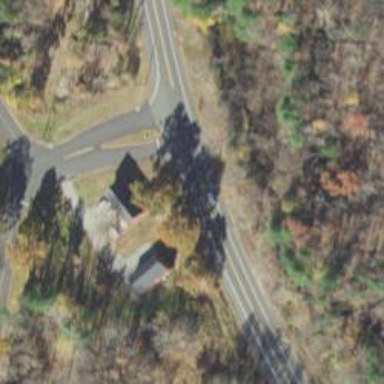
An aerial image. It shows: Road with stop sign.